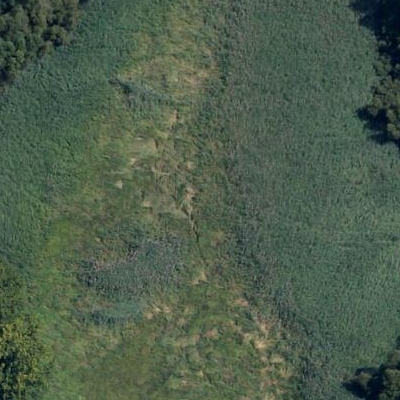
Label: Grass